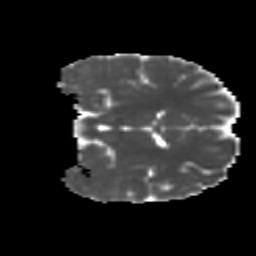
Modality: MD
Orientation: coronal
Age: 14
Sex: female
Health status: ill
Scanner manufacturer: ge
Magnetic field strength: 3 T
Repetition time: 6.752 s
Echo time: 0.079 s